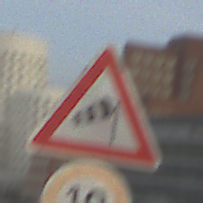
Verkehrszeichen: SeitenwindVonRechts
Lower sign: Geschwindigkeit10
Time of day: SunriseSunset
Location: Outdoor (Urban)
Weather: PartlyCloudy
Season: NotSpecified
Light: Natural